Question: How to create bottom share menu in my application like this one screen
it should simple view with buttons and collection view or external framework?
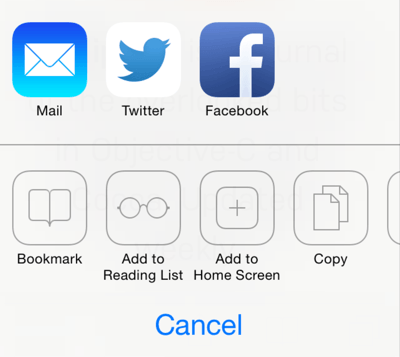
Answer: Code:
'''
NSArray * activityItems = @[@"",[NSURL URLWithString:@"http://www.example.com"]];
NSArray * applicationActivities = nil;
NSArray * excludeActivities = @[UIActivityTypePostToFacebook,UIActivityTypePostToTwitter,UIActivityTypeMail, UIActivityTypeMessage, UIActivityTypePrint, UIActivityTypeAirDrop];
UIActivityViewController * activityController = [[UIActivityViewController alloc] initWithActivityItems:activityItems applicationActivities:applicationActivities];
activityController.excludedActivityTypes = excludeActivities;
[self presentViewController:activityController animated:YES completion:nil];
'''